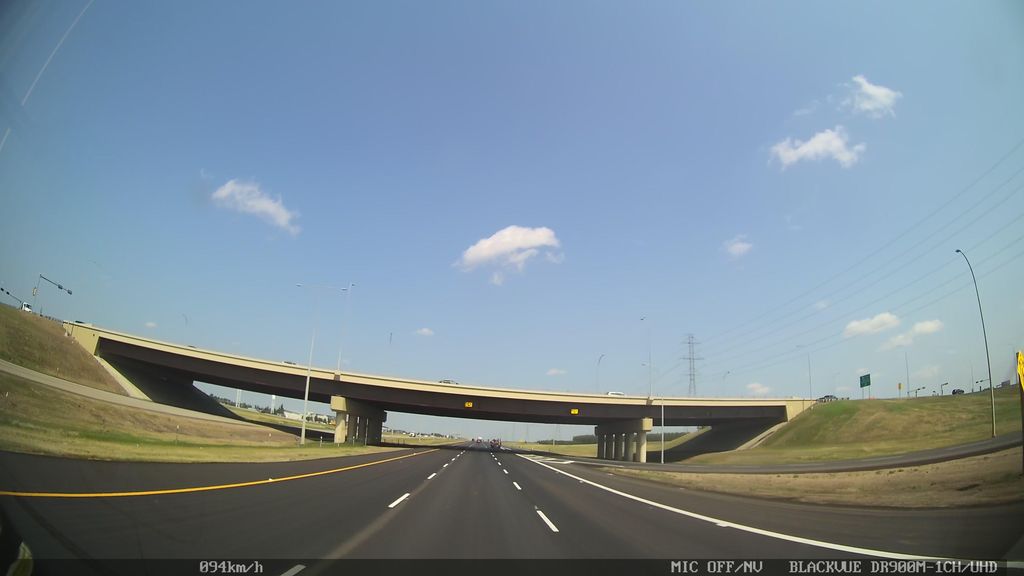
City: edmonton